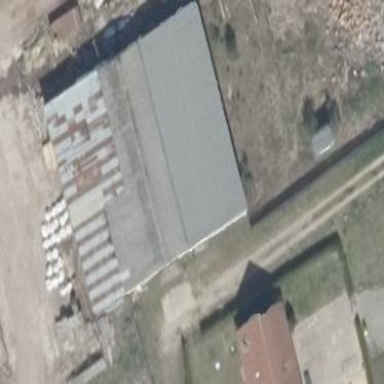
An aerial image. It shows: Industrial building.